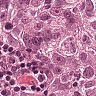
Metastatic tissue present: yes